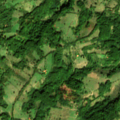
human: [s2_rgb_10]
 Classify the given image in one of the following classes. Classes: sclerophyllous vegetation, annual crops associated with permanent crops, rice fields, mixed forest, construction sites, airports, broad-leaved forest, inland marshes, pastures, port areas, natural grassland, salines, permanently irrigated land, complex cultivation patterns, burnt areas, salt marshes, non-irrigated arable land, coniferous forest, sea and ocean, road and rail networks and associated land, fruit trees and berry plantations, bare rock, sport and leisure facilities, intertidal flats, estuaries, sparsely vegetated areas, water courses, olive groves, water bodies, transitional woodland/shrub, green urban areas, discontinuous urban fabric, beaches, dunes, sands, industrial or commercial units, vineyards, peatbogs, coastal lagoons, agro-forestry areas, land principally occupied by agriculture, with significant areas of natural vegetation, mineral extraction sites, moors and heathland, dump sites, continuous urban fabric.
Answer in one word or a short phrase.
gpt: land principally occupied by agriculture, with significant areas of natural vegetation, transitional woodland/shrub